Question: I've been having issues concerning pulling data from a closed workbook by using a macro.

The above image is the main workbook, which I would like to insert the macro into. In cell A1 you can see that there is a filename location - this is the location of the closed secondary workbook which I would like to pull the data from.
I would like the macro to take the location which is present in cell A1, copy cells A1:J5000 in the closed workbook, and then paste these into this workbook starting in A7 (i.e. A7:J5007). The reason that the filename location is present in A1 is due to the fact that this will be changing; however I would like the macro always to take the location which is shown in A1 (e.g. if A1 were to change from '... est00218_data.csv' to '... est00001_data.csv' then I would like the macro to take the data from the new location, test00001).
Since then I have written a macro which I believe would open up all the Sheets named "Raw Data x" and paste the required data into the appropriate areas of the primary sheet; the code is as follows:
'''
Sub PullClosedData()
Dim filePath As String
For x = 1 To 1 Step 1
filePath = Sheets("Raw Data " & x).Cells(1, 1).Value
Workbooks.Open Filename:=filePath
Sheets("Raw Data 1").Range("A7:J2113").Value = ActiveWorkbook.ActiveSheet.Range("A1:J2107")
Next x
End Sub
'''
When I run this however I get a Runtime error 9 (out of range). I believe this has something to do with the "ActiveWorkbook.ActiveSheet" part of the script, but am unsure how to re-write this and avoid the error.
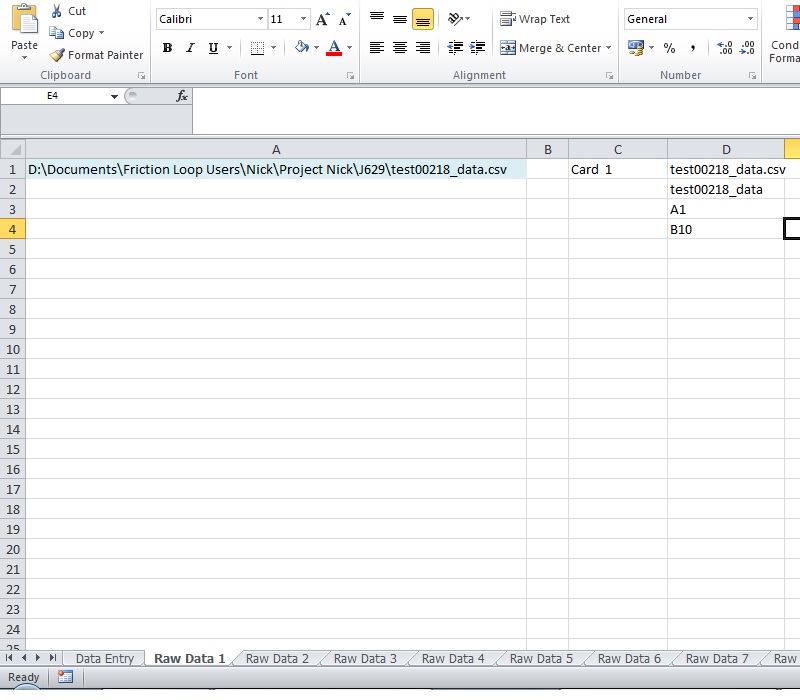
Answer: First off, do not stick the path into a cell that you plan on overwriting. Instead, create a separate sheet containing vital input parameters (see example below; I'm calling that sheet "System").

The code below pulls data from the workbooks "Raw Data 1" to "Raw Data 3" from the source book.
- -
.
'''
Sub PullClosedData()
Dim filePath As String
Dim SourceWb As Workbook
Dim TargetWb As Workbook
Set TargetWb = ActiveWorkbook
filePath = TargetWb.Sheets("System").Range("A1").Value
Set SourceWb = Workbooks.Open(filePath)
For i = 1 To 3
SourceWb.Sheets("Raw Data " & i).Range("A1:J5000").Copy Destination:=TargetWb.Sheets("Raw Data " & i).Range("A1:J5000")
Next i
SourceWb.Close
MsgBox "All done!"
End Sub
'''